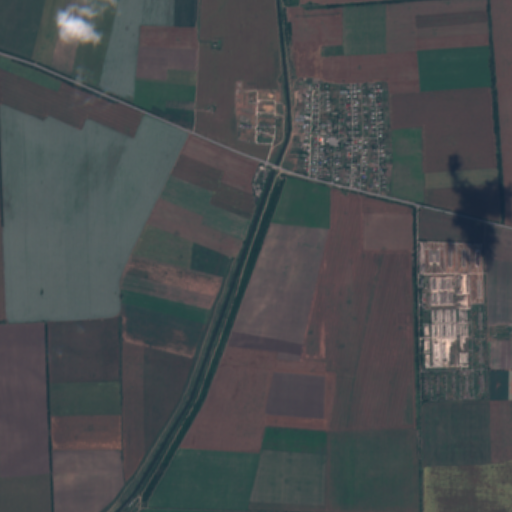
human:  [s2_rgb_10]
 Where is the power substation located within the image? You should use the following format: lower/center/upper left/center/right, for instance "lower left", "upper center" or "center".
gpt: The power substation is located in the lower left of the image.
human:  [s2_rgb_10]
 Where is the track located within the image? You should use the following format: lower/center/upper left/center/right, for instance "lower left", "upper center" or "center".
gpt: There is no track in the image.